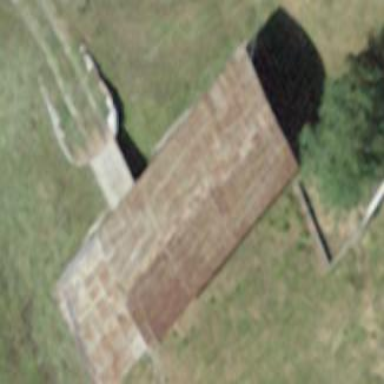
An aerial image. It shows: Farm auxiliary building.